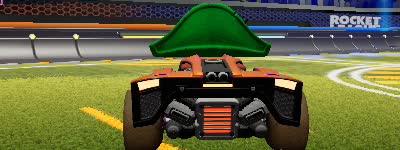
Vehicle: breakout